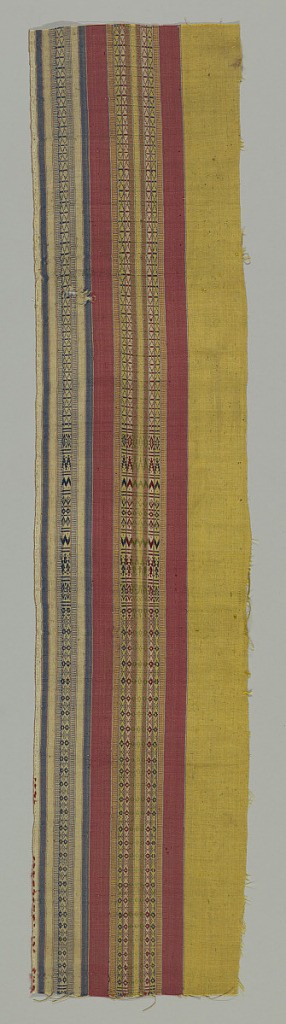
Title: Fragment
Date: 17th–18th century
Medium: silk Technique: plain weave with supplementary warp floats
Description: Vertical stripes with warp floats forming pattern.